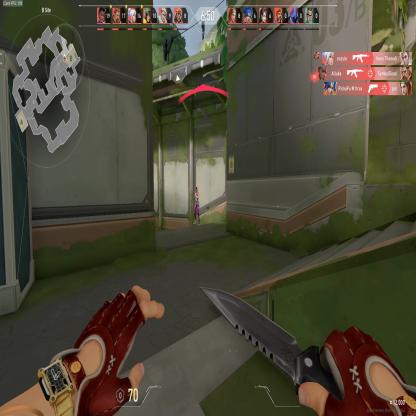
Label: enemy